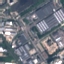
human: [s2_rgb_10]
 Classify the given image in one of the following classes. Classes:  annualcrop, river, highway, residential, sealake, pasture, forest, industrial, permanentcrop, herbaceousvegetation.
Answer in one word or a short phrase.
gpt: Industrial